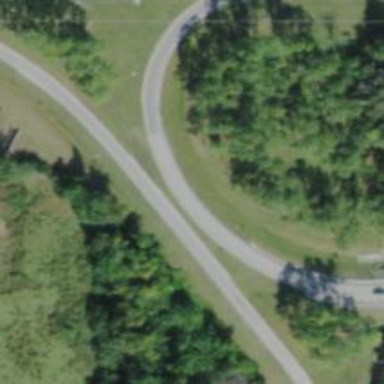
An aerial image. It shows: Trunk link highway.